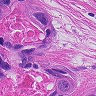
Metastatic tissue present: yes